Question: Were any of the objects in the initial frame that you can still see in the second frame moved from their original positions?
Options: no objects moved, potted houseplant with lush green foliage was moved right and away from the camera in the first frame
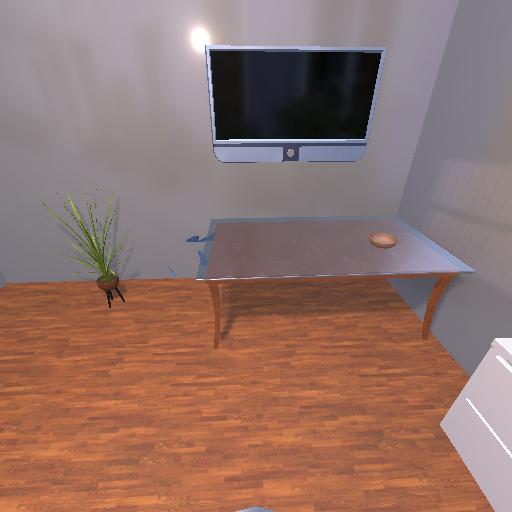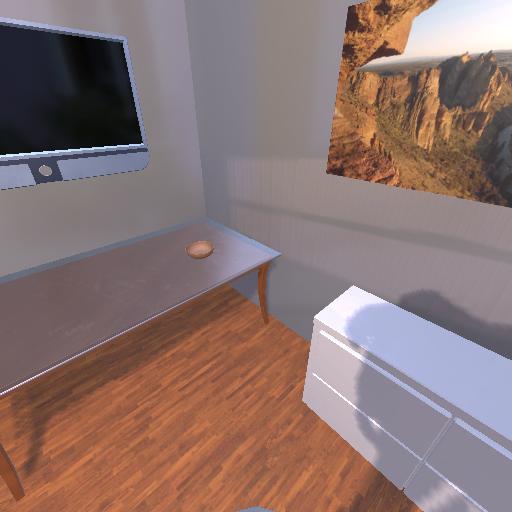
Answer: no objects moved